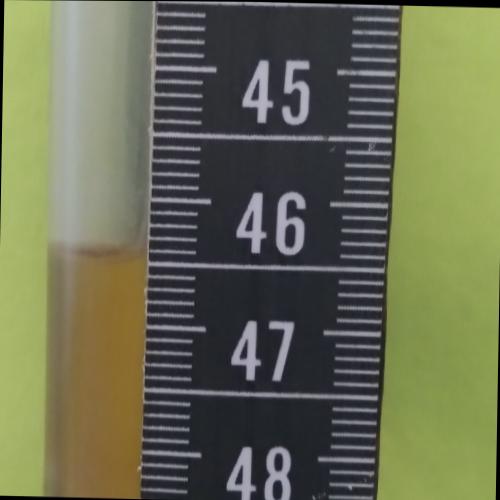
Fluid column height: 46.4 cm